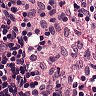
Metastatic tissue present: no